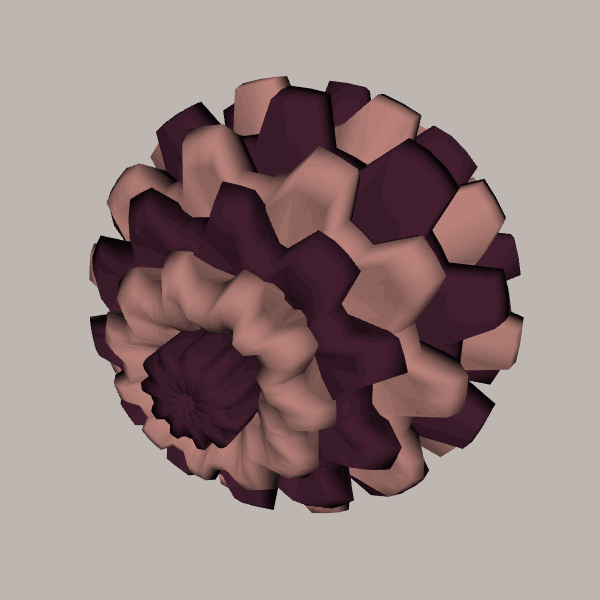
Background: light